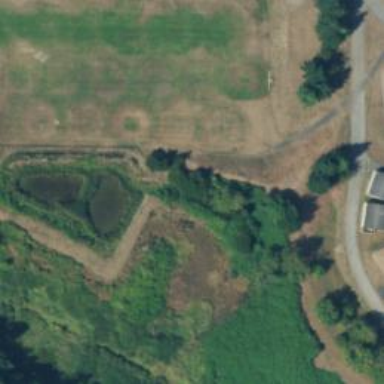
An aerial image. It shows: Marshy wetland area featuring man-made bioswale.